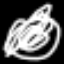
Label: donut